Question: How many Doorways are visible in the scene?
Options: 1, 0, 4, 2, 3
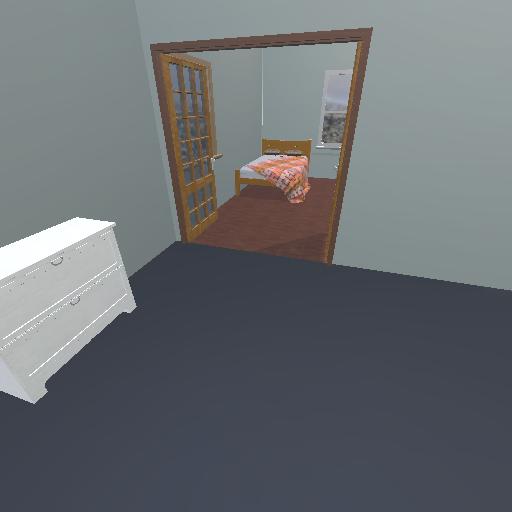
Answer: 1